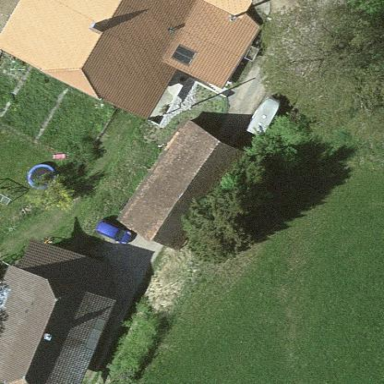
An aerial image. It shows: Rural barn.